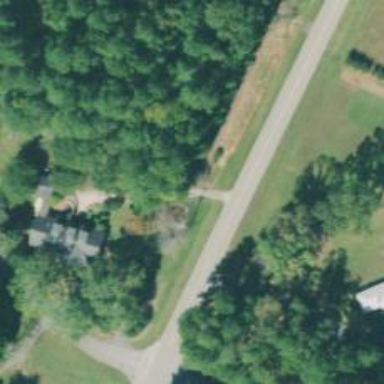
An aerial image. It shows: Driveway.